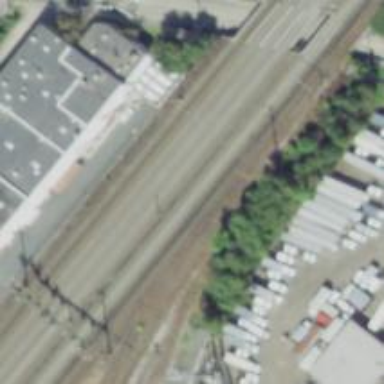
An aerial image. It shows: Railway track with contact lines for electrification.